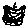
Label: bird